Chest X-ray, PA view. Patient: 20 years old, sex F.
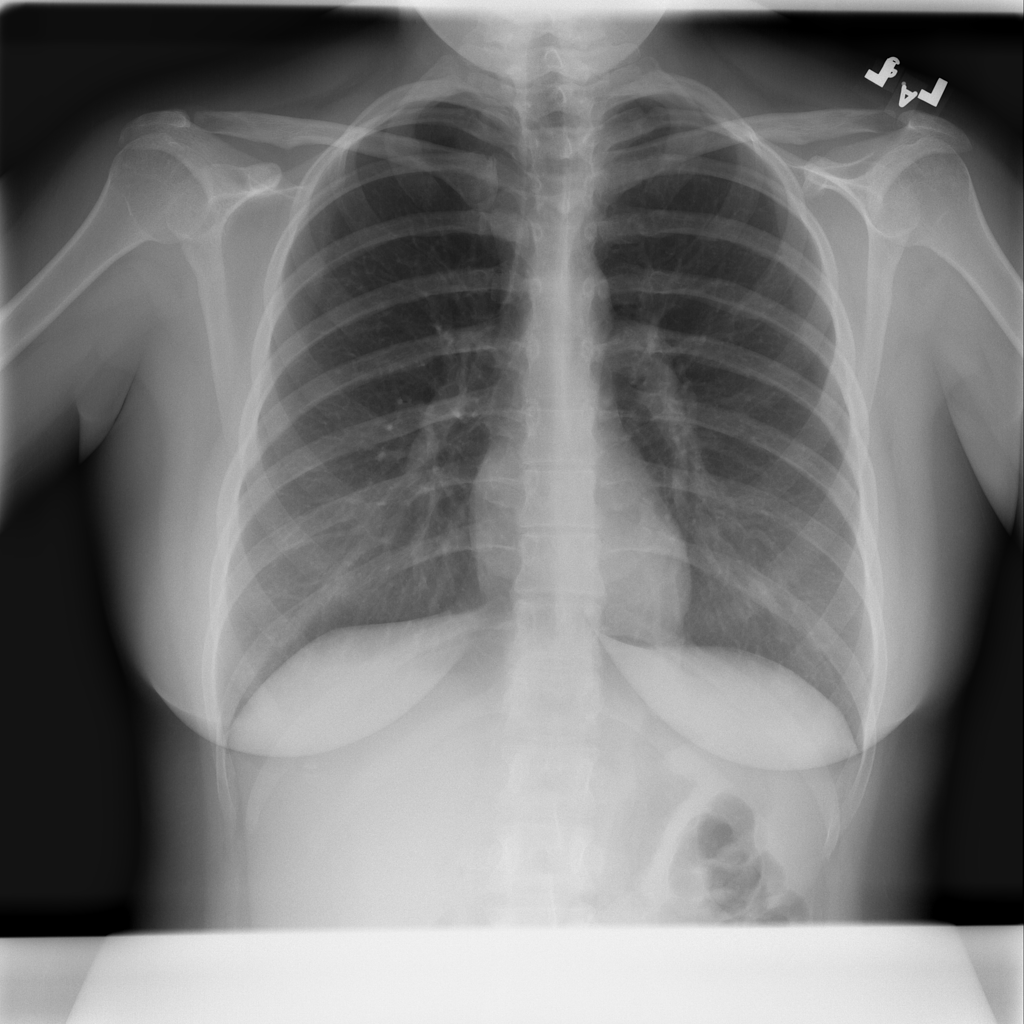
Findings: No Finding